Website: lowes
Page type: delivery-shipping
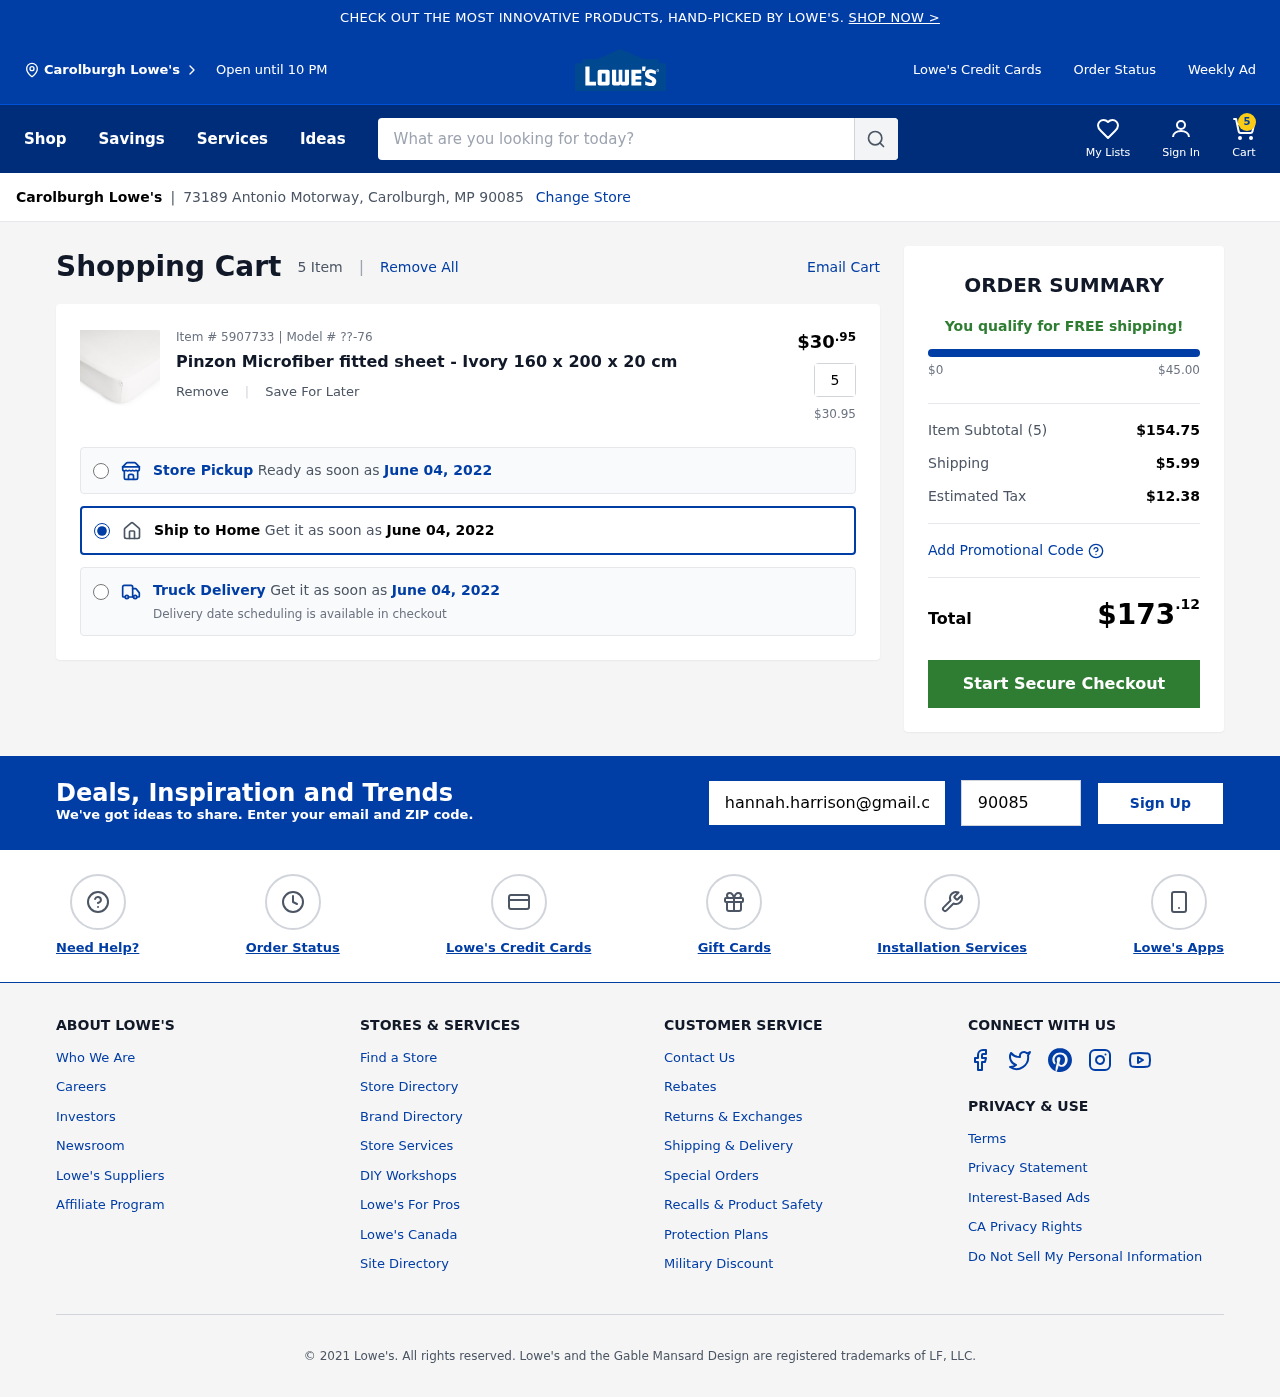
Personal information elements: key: PII_CITY
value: Carolburgh
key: PII_EMAIL
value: hannah.harrison@gmail.com
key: PII_POSTCODE
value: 90085
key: PII_STREET
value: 73189 Antonio Motorway
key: PII_CITY2
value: Carolburgh
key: PII_CITY_STATE_ZIP
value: Carolburgh, MP 90085
Product elements: key: PRODUCT1_NAME
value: Pinzon Microfiber fitted sheet - Ivory 160 x 200 x 20 cm
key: PRODUCT1_PRICE
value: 30.95
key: PRODUCT1_QUANTITY
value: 5
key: PRODUCT1_MODEL
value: ??-76
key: PRODUCT1_PRICE2
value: $30.95
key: PRODUCT1_ITEM_NUMBER
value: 5907733
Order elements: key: ORDER_NUM_ITEMS
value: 5
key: ORDER_DELIVERY_DATE
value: June 04, 2022
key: ORDER_DELIVERY_DATE2
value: June 04, 2022
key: ORDER_DELIVERY_DATE3
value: June 04, 2022
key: ORDER_SUBTOTAL
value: $154.75
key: ORDER_SHIPPING_COST
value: $5.99
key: ORDER_TAX
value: $12.38
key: ORDER_TOTAL
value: $173.12
Search elements: key: HEADER_SEARCH
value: What are you looking for today?